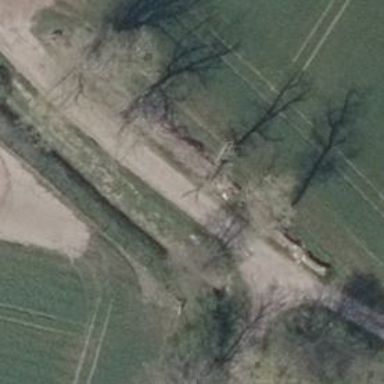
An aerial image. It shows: Culvert tunnel.